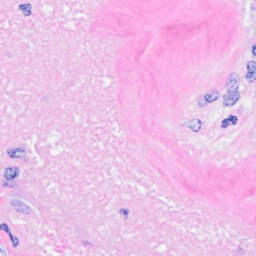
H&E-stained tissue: Breast